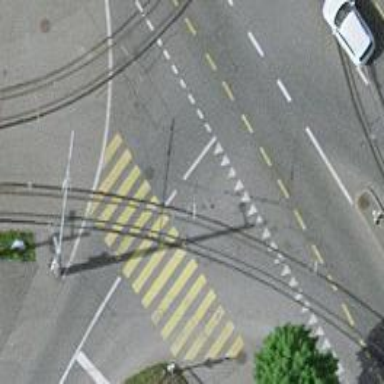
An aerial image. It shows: Tram level crossing on railway.